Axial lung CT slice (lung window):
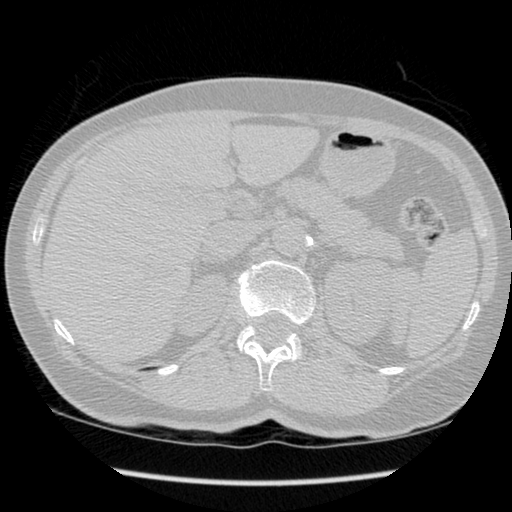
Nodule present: no